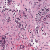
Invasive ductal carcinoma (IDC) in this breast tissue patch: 1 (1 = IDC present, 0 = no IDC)